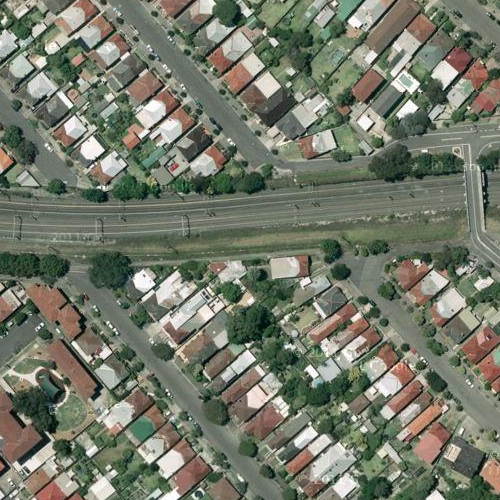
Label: sydney